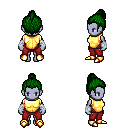
a pixel art fantasy rpg character, female body template, dark elf, purple skin, gold chest armor, red pants, green short topknot hairstyle, white cloth bandages, gold boots, four views (front, back, left, right), 2x2 character sprite sheet, small pixel art, hard edges, no anti-aliasing